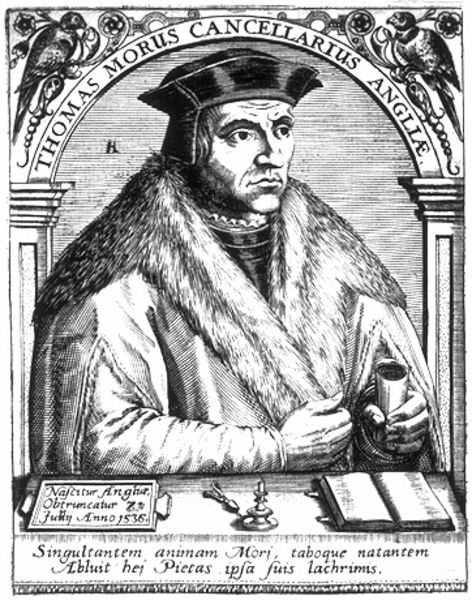
Titel: Bildnis des Thomas More
Künstler: Matthaeus (d.Ä.) Becker
Institution: (Seriendruck)
Schlagwörter: feder, hand, mann, schatten, umhang, vogel, weiß, sitzen, daumen, grau, hut, licht, mund, nase, pfeiler, schwarz, skizze, stirn, säule, säulen, tisch, zeichnung, blick, blüten, haube, bart, hemd, kappe, mütze, richter, augen, falten, gesicht, kragen, mensch, pelz, rahmen, taube, bildnis, herr, hände, portrait, porträt, signatur, vögel, mantel, sitzend, händler, england, kinn, lippen, renaissance, fell, schrift, papier, bogen, grafik, graphik, rundbogen, tafel, inschrift, brauen, pupillen, thomas, kerze, revers, name, arkade, schere, buch, druck, schraffur, radierung, schwarzweiß, text, stempel, tinte, pult, jahr, rolle, kerzenständer, pelzkragen, porrait, halbprofil, runzeln, fasan, dreiviertelporträt, schreiben, wams, mönch, luther, schriftrolle, gelehrter, kupferstich, aufgeschlagen, kanzler, englisch, dokument, schlitz, latein, lateinisch, prachtvoll, harre, reformation, seriendruck, portarit, doktorhut, thomas morus, morus, d, hat, siteznd, thomas maurus, 1536, morius, cancellarius, finte, thomas more, moruns, angliae